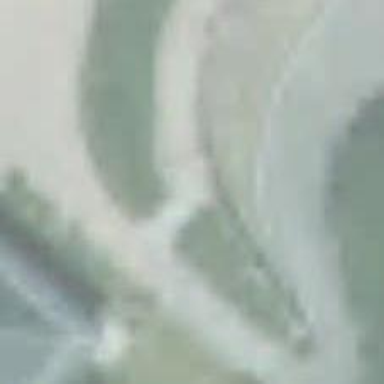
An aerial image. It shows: Set of steps on the road.